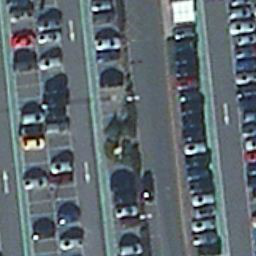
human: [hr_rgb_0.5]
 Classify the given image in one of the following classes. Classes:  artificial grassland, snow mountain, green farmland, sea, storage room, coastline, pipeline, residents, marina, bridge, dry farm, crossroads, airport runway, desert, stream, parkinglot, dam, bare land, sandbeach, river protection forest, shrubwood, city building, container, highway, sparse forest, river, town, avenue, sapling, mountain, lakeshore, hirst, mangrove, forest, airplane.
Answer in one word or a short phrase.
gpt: parkinglot